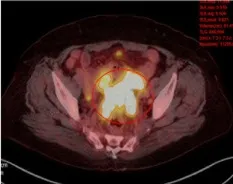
Positron emission tomography. (B-D) Multiple nodular shadows in the abdominopelvic cavity and greater omentum, inhomogeneous thickening of the local peritoneum adjacent to the left colon.
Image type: radiology (pet)